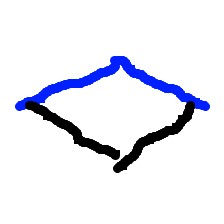
Shape: rhombus